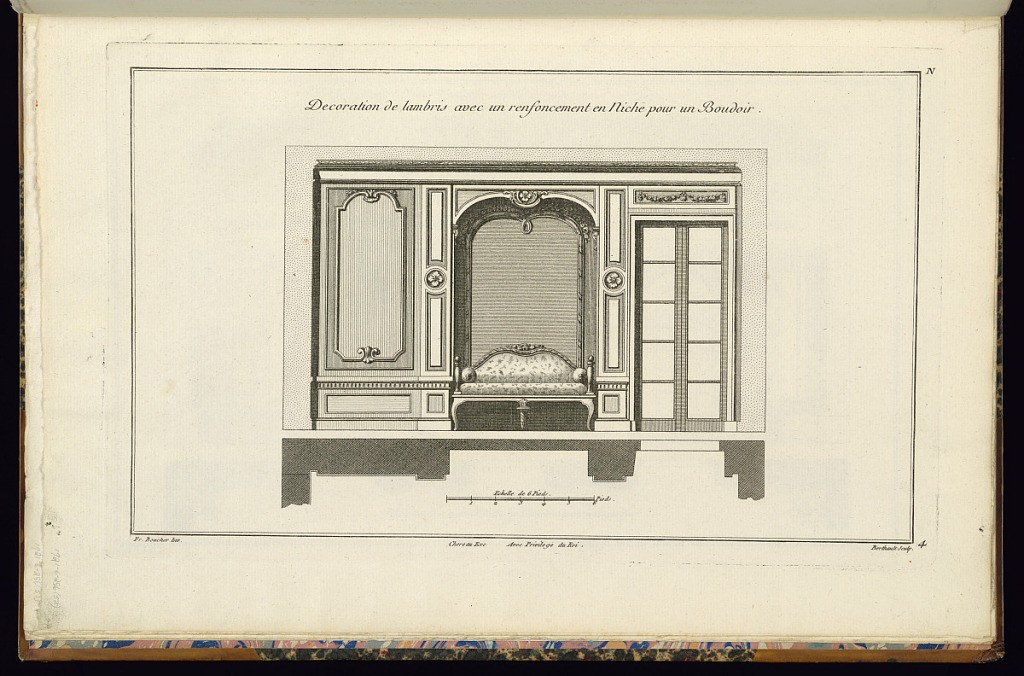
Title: Decoration de lambris avec un renfoncement en Niche pour un Boudoir
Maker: Juste-François Boucher, French, 1736 – 1782
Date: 1774
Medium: Engraving on laid paper
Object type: Print
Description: Elevation of an interior with a bed at center in a recessed niche. At left is panelling (perhaps fitted for a mirror); at right, a set of double doors. The plate is signed.